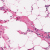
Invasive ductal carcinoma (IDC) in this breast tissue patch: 0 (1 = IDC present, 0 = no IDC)